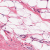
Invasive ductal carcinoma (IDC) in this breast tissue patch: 0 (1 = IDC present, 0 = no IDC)